Field crop: maize
Growth stage: 2
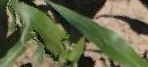
Species: maize